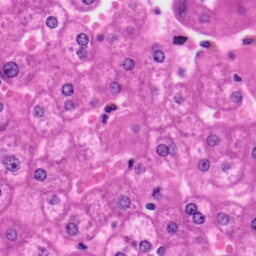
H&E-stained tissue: Liver